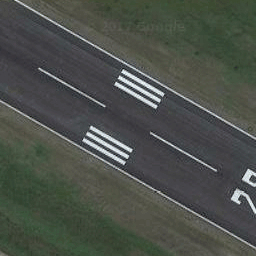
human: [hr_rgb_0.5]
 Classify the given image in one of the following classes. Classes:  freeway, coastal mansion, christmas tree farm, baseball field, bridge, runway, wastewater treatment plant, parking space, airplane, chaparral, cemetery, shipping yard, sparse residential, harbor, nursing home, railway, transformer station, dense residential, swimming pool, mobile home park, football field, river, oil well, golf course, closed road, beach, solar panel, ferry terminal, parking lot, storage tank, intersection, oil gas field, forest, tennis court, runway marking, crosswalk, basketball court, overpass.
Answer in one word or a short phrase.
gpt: runway